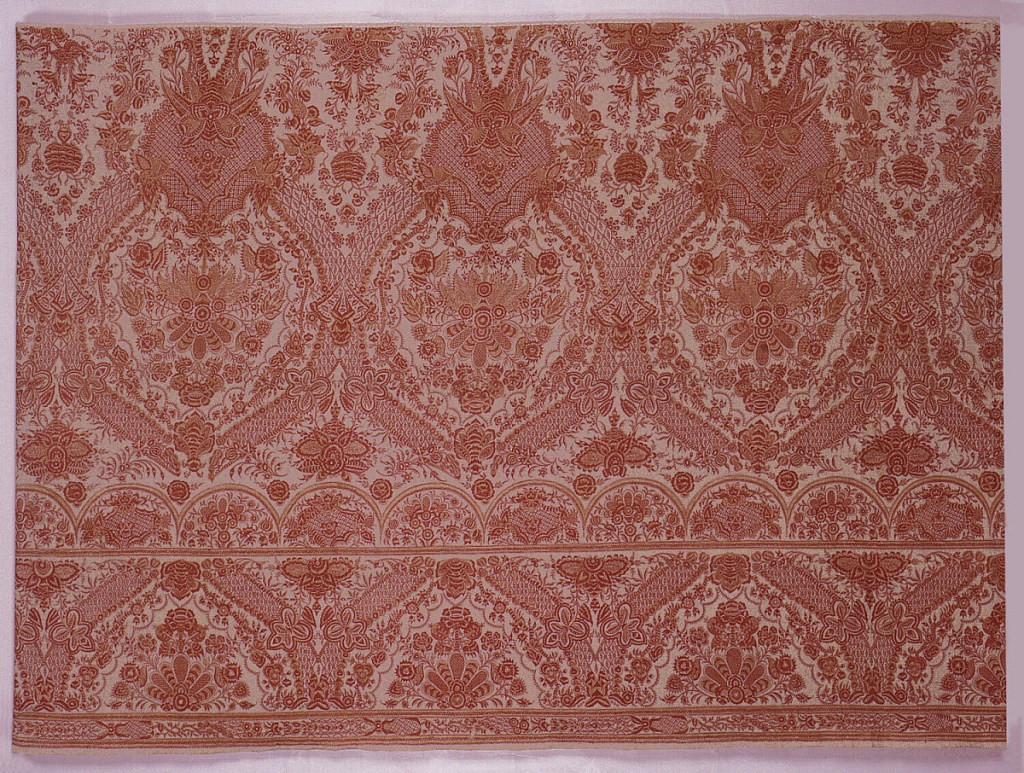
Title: Textile
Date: ca. 1720–30
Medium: cotton Technique: painted with mordants and dyed on plain weave (chintz)
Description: The design is a border pattern with the mordant for red painted on the cloth, then dyed, and accents of yellow hand painted.